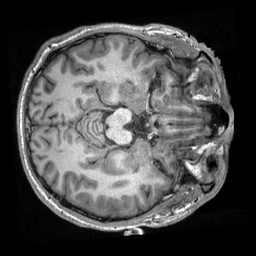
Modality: T1w
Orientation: axial
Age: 19
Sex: male
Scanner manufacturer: siemens
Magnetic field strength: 3 T
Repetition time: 2.3 s
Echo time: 0.00308 s